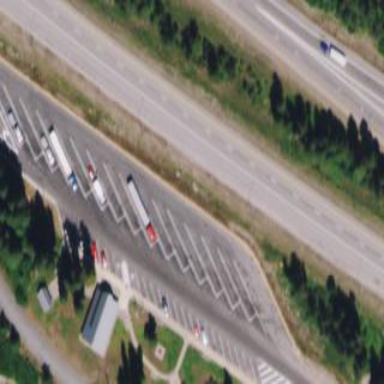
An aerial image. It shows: Parking area with asphalt surface. There is caravan parked there.